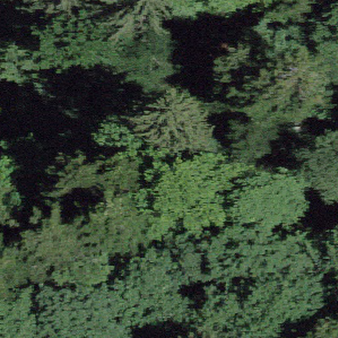
Label: other